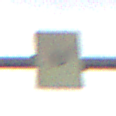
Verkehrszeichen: AnkuendigungOderFortsetzungUmleitungOhnePfeilsymbol
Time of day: SunriseSunset
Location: Outdoor (Nature)
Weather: PartlyCloudy
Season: Summer
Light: Natural